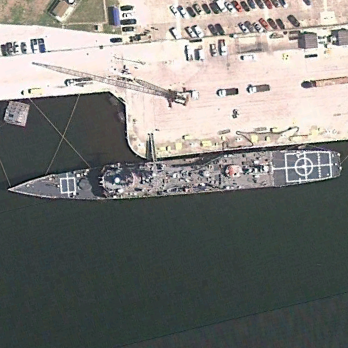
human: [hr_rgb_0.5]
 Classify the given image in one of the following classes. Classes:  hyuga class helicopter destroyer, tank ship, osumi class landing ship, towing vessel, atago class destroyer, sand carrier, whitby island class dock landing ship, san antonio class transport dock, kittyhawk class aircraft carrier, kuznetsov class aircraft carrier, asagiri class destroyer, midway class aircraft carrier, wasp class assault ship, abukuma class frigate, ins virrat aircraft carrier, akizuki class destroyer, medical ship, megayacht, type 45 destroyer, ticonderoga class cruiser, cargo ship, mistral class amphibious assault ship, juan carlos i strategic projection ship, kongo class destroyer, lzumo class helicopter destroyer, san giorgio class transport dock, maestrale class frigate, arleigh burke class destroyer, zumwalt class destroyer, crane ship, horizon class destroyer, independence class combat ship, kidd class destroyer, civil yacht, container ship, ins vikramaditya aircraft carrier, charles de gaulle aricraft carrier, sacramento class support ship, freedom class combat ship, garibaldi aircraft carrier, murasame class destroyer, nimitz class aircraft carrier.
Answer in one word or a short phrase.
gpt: Ticonderoga class cruiser